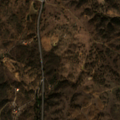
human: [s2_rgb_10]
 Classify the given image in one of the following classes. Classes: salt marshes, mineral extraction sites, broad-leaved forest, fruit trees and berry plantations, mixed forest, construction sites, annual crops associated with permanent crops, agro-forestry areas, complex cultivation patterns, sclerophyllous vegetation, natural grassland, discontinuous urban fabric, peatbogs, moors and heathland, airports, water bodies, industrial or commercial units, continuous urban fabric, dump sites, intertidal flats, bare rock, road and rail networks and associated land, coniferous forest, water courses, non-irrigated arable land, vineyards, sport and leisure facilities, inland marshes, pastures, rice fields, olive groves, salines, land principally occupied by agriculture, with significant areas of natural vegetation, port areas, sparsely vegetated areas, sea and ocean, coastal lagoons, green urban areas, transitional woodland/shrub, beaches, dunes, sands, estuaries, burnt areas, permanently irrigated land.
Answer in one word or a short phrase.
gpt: pastures, agro-forestry areas, broad-leaved forest